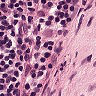
Metastatic tissue present: no